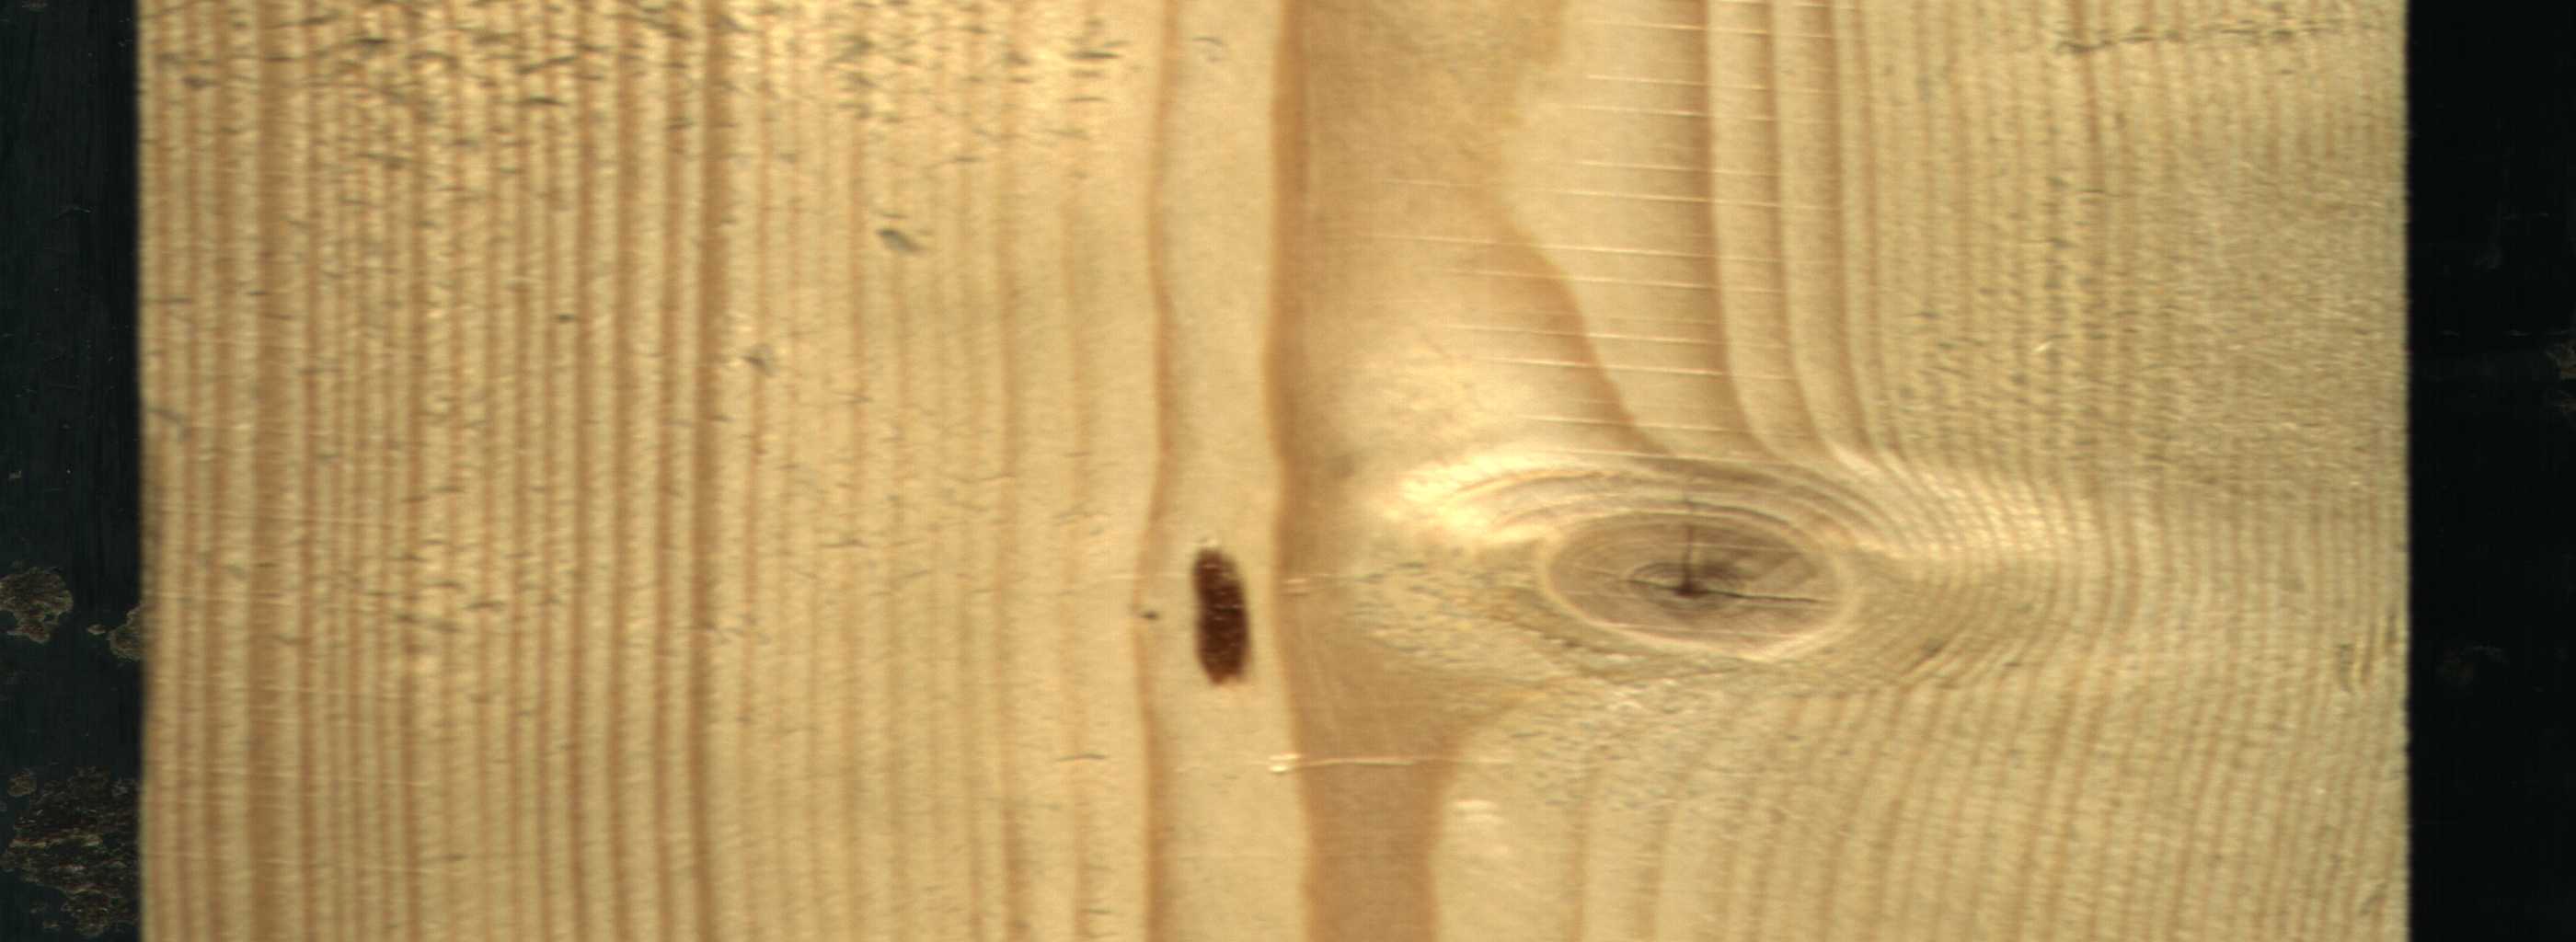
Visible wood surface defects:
resin
knot_with_crack